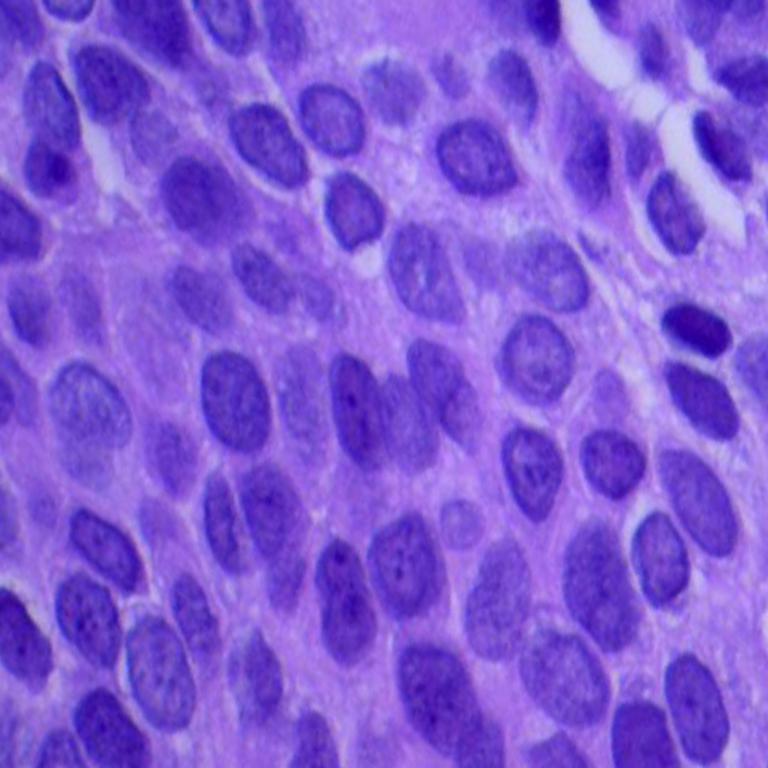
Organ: lung
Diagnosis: squamous carcinomas